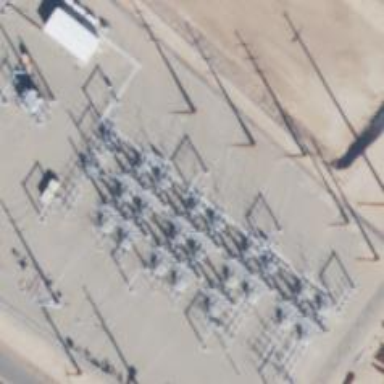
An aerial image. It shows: Switch used for power control.